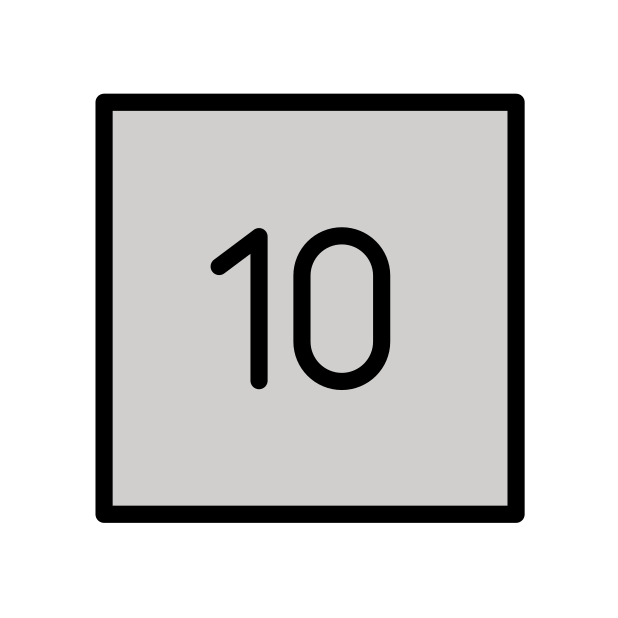
Emoji: 🔟
Name: keycap ten
Unicode: 0x1f51f